Question: I asked a question here yesterday (<URL> to which this is related. That question would successfully answered in as much as the count aspect is working successfully. However, I'm getting strange results with another aspect that I can quite figure out.
The scenario is this - I'm returning top-level categories and subcategories in a single query, the subcategories being returned by nesting cfoutput. The result works, with one exception - the subcategories are always returning the full list - i.e if I limit the initial output to return only 2 rows on screen, I'm always getting the first 2 rows from the first top-level category - now the first 2 rows from the 'current' top level category.
I've tried clearing the array within the cfoutput query, within the cfloop etc - all without success.
I've pasted my code below, and attached a screenshot of the current out it generates. Any pointers on this before I lose all my hair would be gratefully accepted!
'''
<cfquery name="getcategories">
SELECT p.ID AS CategoryID, p.Cat_Name as CategoryName, p.Cat_Shortname, c.ID AS SubCategoryID, c.Cat_Name as SubCategoryName, c.Cat_Shortname AS SubCatShortname
FROM product_categories p LEFT JOIN product_categories c ON p.ID = c.SubcategoryOf
WHERE p.SubcategoryOf = 0
</cfquery>
<cfset subcategoryNames = ArrayNew(1)>
<cfoutput query="getcategories" group="CategoryName">
<li class="catli">CategoryName : #CategoryName#</li>
<cfoutput>
<cfset arrayAppend(subcategoryNames, SubcategoryName)>
<p>ArrayAppend : #SubcategoryName#<br /></p>
</cfoutput>
<cfloop from="1" to="2" index="i">
<li class="subli">SubcategoryName : #SubcategoryName[i]#</li>
</cfloop>
<cfif arrayLen(subcategoryNames) GT 2>
<p>ArrayLen is GT 2</p>
<li class="subli moreli">
+ #arrayLen(subcategoryNames) - 2# More Subcategories
</li>
<!--- Extra Subcategories --->
<p>Extra Subcategories</p>
<cfloop from="3" to="#arrayLen(subcategoryNames)#" index="r">
<li class="subli">SubcategoryName : #SubcategoryName[r]#</li>
</cfloop>
<!--- End Extra Subcategories --->
</cfif>
</cfoutput>
'''

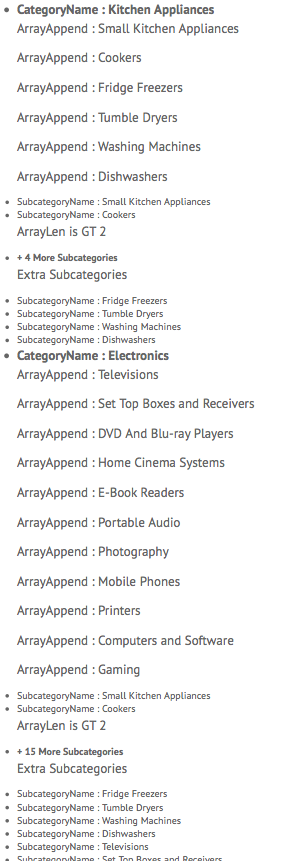
Answer: You should just be able to switch these two lines:
'''
<cfset subcategoryNames = ArrayNew(1)>
<cfoutput query="getcategories" group="CategoryName">
'''
To this:
'''
<cfoutput query="getcategories" group="CategoryName">
<cfset subcategoryNames = ArrayNew(1)>
'''
That will reset your array at the beginning of each new top-level category.
You could also leave them in their original order, and just do this:
'''
<cfset subcategoryNames = ArrayNew(1)>
<cfoutput query="getcategories" group="CategoryName">
<cfset ArrayClear(subcategoryNames) />
'''